Question: Pasting CSS into Stackoverflows code block doesn't work so I have an image. Is there anyway to make this code DRYer using SASS? The webkit-transition and position properties are repeated. I can't move them higher in the hierarchy because then elements with just the showRowAnimation class would have these properties.

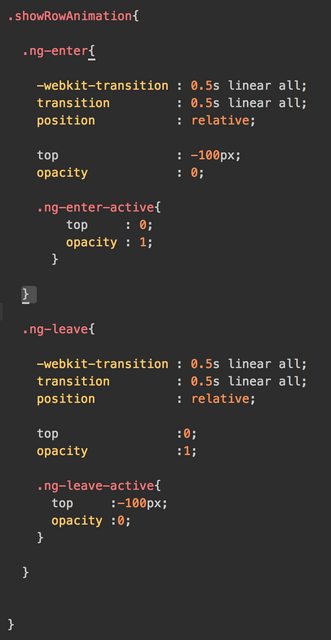
Answer: You can define place holder selectors with %.
For example:
'''
%transition {
-webkit-transition : 0.5s linear all;
transition : 0.5s linear all;
position : relative;
}
'''
This can then be included using '@extend %transition' like so:
'''
.ng-leave {
...
@extend %transition;
}
'''